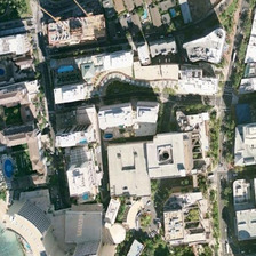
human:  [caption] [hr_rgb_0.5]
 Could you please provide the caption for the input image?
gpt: The white advertisement is surrounded by trees, with main roads and some apartments next to it.

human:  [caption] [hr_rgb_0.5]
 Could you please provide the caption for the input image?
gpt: between a beach and a road  some buildings are standing with swimming pool .

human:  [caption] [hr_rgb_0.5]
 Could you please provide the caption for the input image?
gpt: This white advertisement is surrounded by trees, next to the main road and some apartments.

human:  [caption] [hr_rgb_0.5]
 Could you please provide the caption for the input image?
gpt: malls in this commercial area have light colored roofs .

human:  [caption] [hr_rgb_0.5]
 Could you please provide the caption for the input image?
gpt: This white spot is surrounded by trees, next to a main road and some apartments.